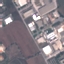
Land use / land cover: Industrial